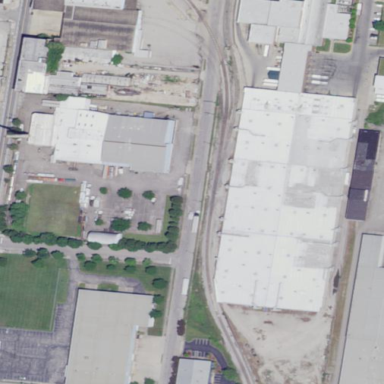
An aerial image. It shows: Building serving as truck repair shop.